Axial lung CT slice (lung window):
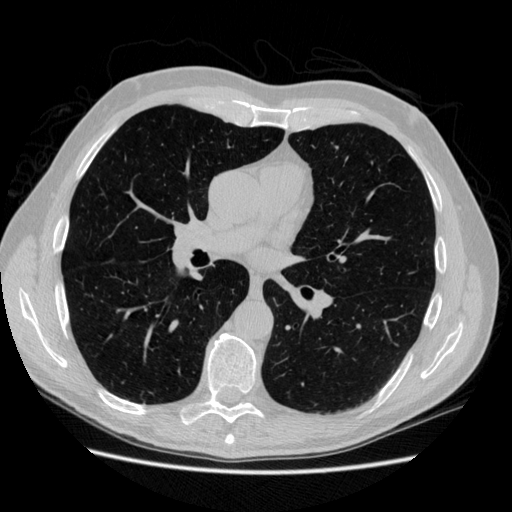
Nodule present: no